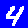
Digit: 4